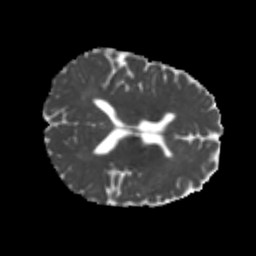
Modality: MD
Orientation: axial
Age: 23
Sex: female
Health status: healthy
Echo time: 0.074 s